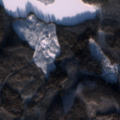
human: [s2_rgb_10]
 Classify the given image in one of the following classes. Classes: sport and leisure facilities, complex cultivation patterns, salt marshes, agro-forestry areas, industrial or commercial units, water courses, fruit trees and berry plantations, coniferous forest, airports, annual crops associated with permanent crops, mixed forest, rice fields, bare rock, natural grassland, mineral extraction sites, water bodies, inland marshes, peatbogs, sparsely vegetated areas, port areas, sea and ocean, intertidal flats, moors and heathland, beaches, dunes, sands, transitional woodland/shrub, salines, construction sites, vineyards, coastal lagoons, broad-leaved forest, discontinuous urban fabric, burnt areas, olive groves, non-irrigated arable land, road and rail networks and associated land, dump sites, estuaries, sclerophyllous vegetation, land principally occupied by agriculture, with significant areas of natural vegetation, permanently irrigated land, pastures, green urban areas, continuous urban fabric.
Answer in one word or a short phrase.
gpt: coniferous forest, mixed forest, water bodies